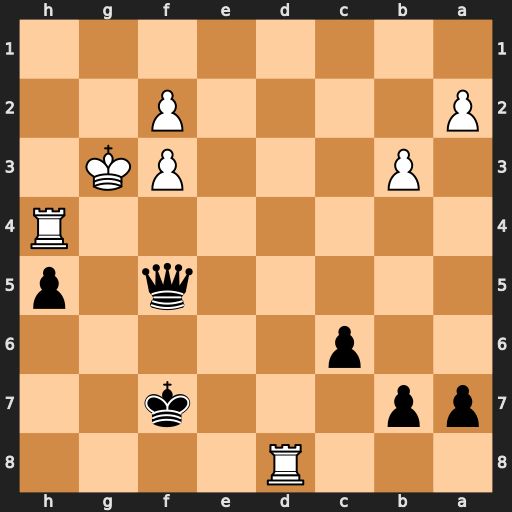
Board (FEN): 3R4/pp3k2/2p5/5q1p/7R/1P3PK1/P4P2/8
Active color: b
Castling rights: -
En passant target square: -
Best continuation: Qg5+ Kh3 Qxd8